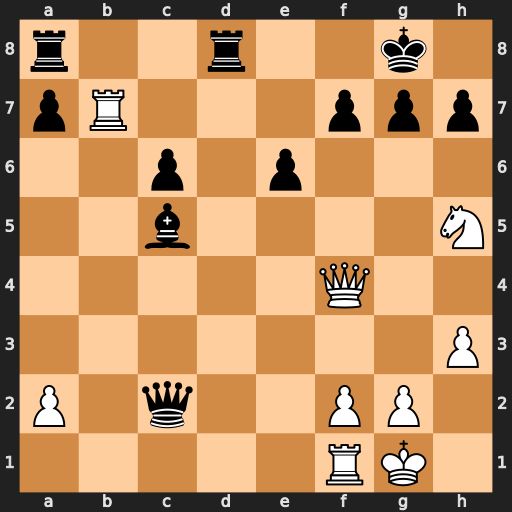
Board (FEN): r2r2k1/pR3ppp/2p1p3/2b4N/5Q2/7P/P1q2PP1/5RK1
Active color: w
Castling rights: -
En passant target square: -
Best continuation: Qxf7+ Kh8 Qxg7#